Field crop: maize
Growth stage: 2
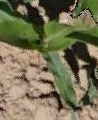
Species: maize